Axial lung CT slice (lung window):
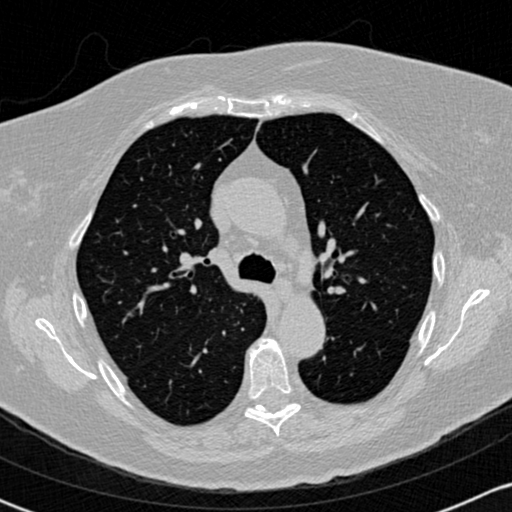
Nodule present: no